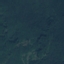
Land use / land cover class: Forest